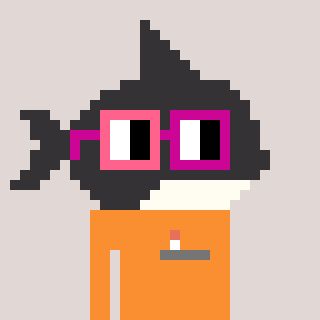
a pixel art character with square pink and red glasses, a orca-shaped head and a orange-colored body on a warm background